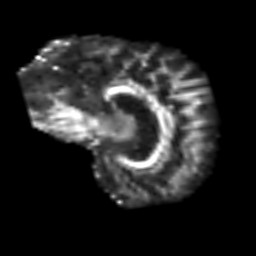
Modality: FA
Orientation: sagittal
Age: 31
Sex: female
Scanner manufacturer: siemens
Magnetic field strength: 3 T
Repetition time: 3.2 s
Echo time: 0.081 s